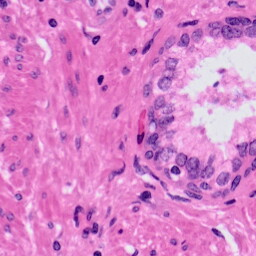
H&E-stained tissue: Prostate